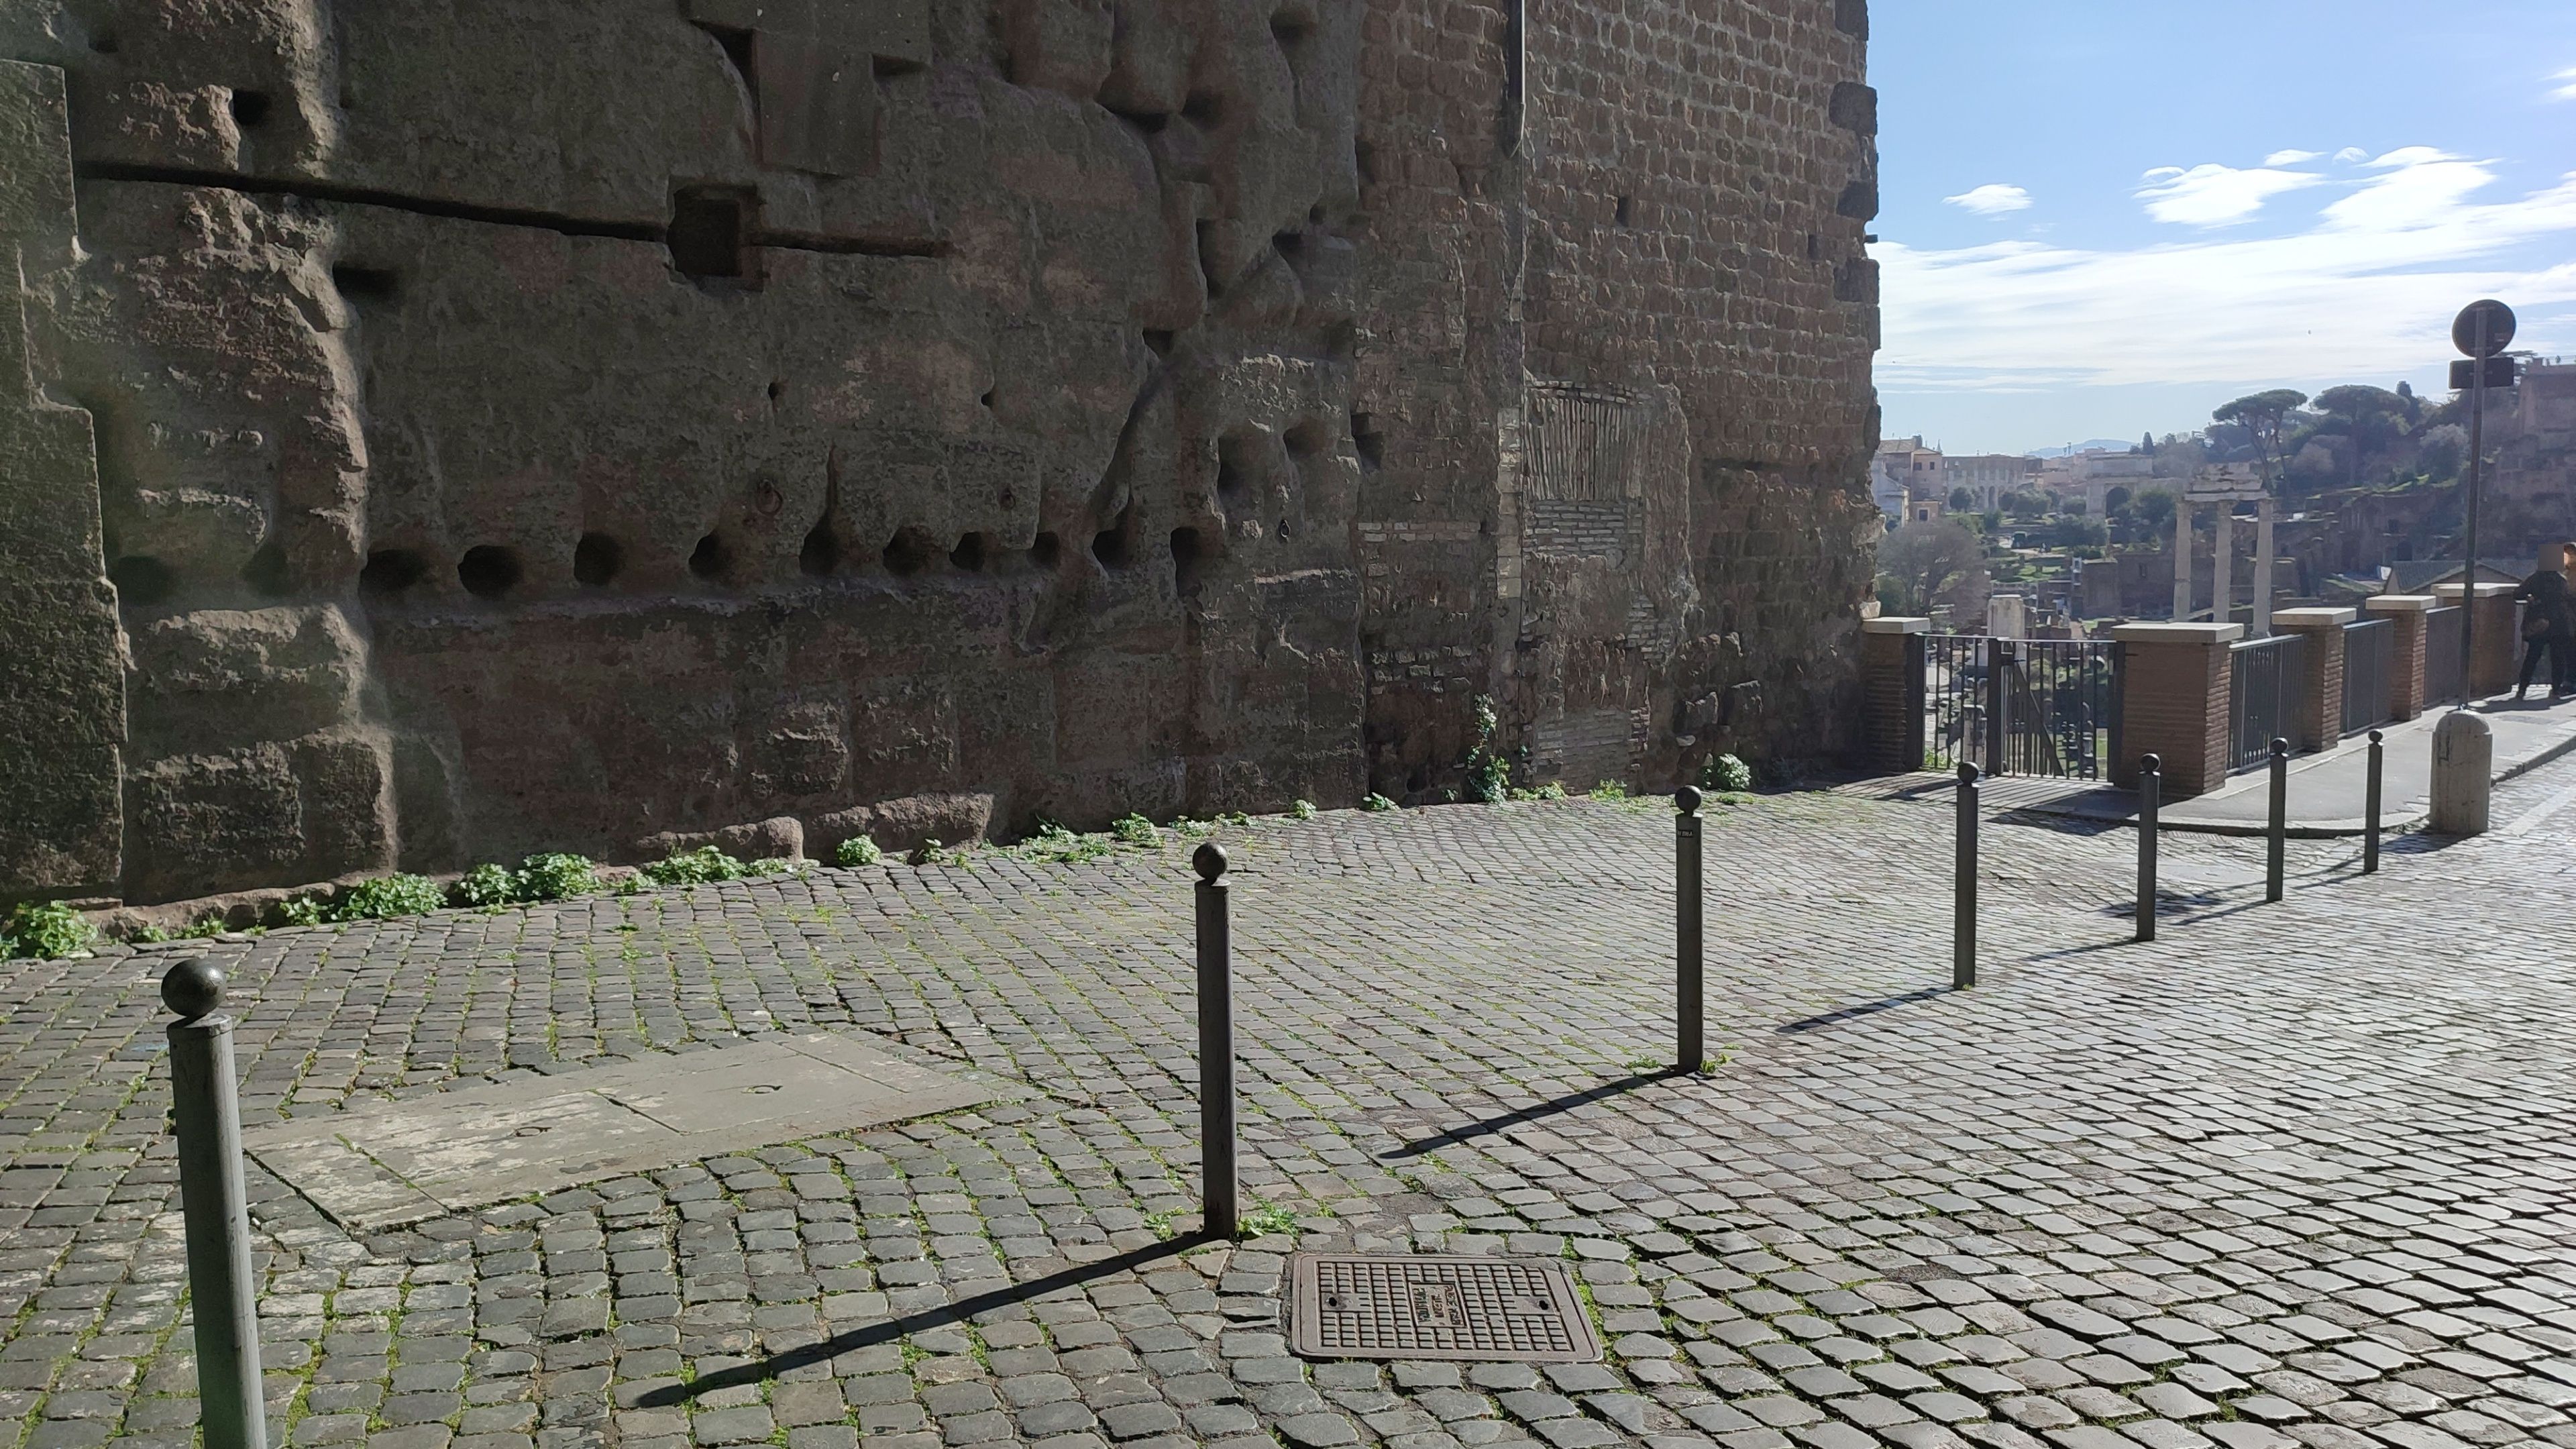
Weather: clear
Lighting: day
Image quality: good
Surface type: walking surface
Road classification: service, pedestrian
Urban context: urban centre
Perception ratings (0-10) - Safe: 4.37, Lively: 4.06, Beautiful: 7.83, Boring: 9.26, Depressing: 2.07, Wealthy: 1.74